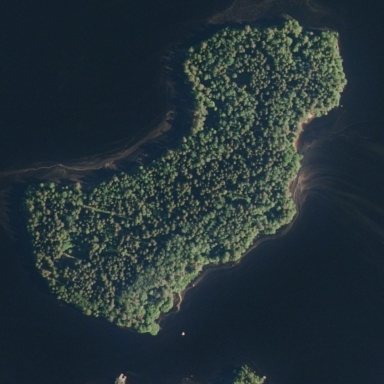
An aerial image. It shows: Island covered with forest.